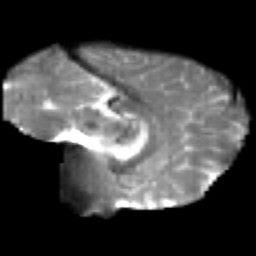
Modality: T2w
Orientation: sagittal
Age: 27
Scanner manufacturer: siemens
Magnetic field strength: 3 T
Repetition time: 2.2 s
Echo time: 0.084 s